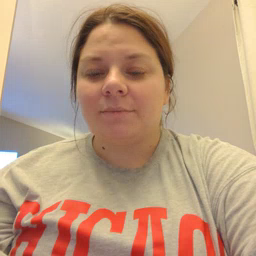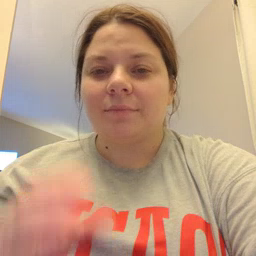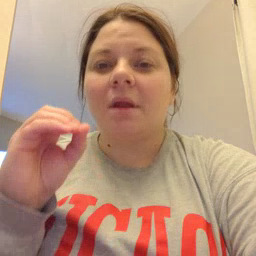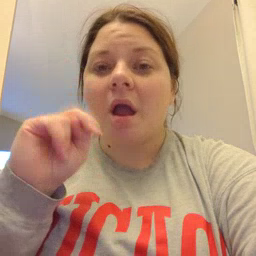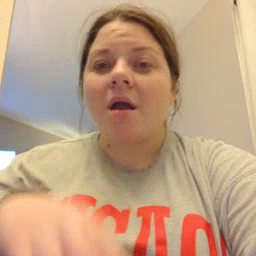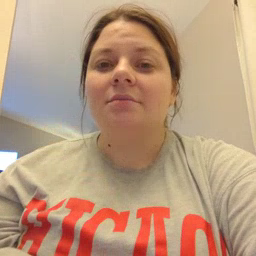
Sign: on